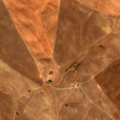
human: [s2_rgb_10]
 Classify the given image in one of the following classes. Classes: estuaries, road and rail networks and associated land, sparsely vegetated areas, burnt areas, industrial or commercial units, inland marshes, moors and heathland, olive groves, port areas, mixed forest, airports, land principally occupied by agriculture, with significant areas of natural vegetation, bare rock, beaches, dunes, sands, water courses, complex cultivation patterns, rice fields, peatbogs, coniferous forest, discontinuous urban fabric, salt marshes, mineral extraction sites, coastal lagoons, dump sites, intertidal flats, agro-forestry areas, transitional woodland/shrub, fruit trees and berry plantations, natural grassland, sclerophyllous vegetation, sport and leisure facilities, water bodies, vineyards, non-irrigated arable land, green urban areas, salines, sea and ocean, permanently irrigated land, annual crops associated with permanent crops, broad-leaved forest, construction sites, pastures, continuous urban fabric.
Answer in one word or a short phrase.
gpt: non-irrigated arable land, transitional woodland/shrub